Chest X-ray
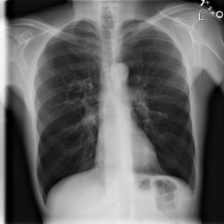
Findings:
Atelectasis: negative
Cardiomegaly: negative
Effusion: negative
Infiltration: negative
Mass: negative
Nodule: negative
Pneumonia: negative
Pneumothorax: negative
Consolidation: negative
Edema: negative
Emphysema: negative
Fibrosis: negative
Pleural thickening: negative
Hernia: negative